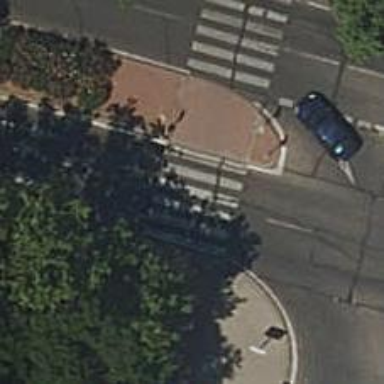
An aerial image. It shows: Uncontrolled road crossing.